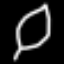
Label: leaf